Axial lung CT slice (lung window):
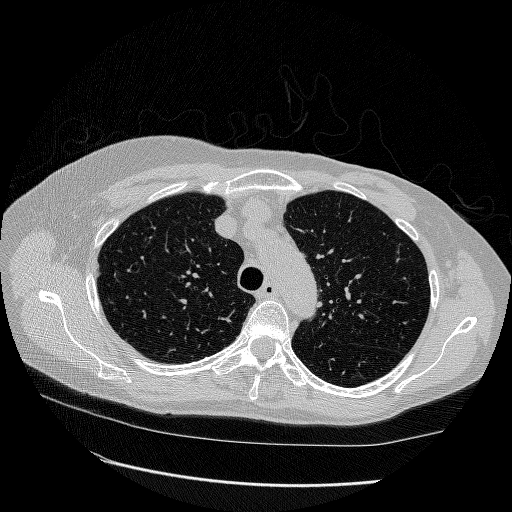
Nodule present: no